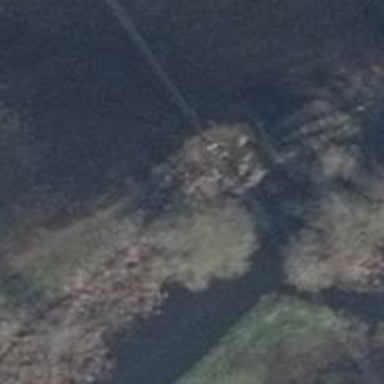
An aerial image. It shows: Power pole.